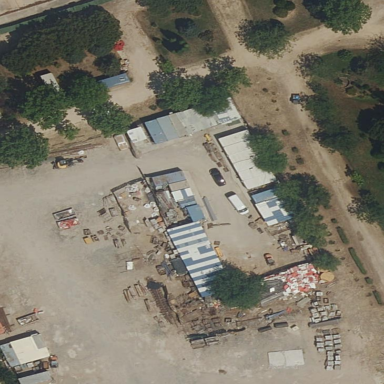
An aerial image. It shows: Workshop building located near railway.